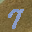
Label: 7